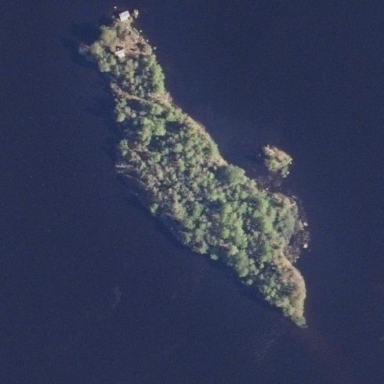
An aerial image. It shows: Islet.